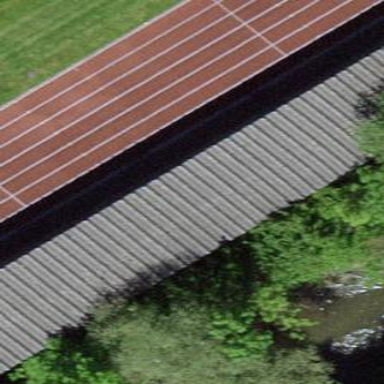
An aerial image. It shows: View of roof of building.